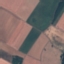
Label: AnnualCrop